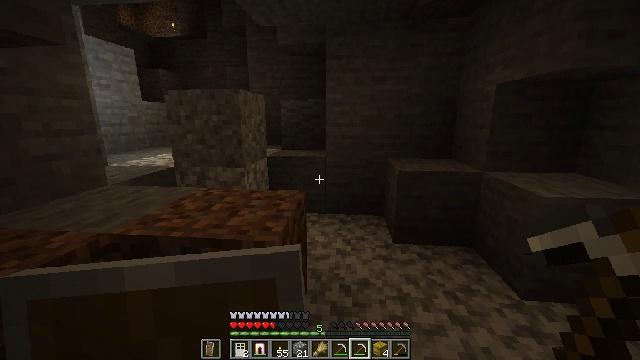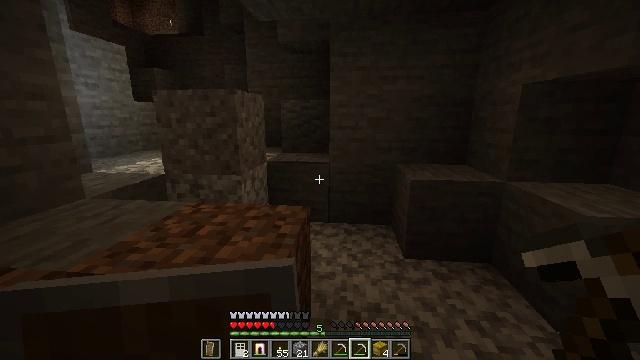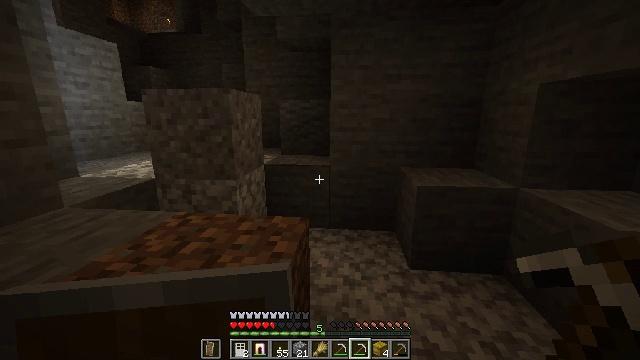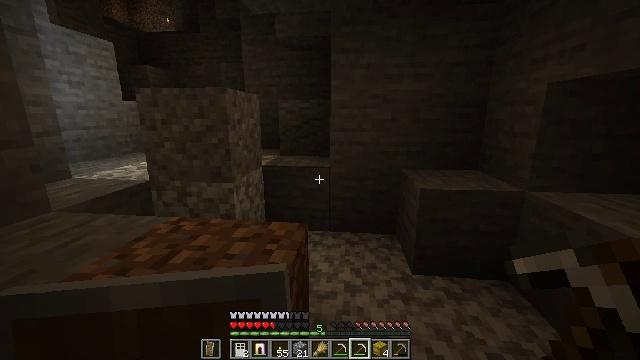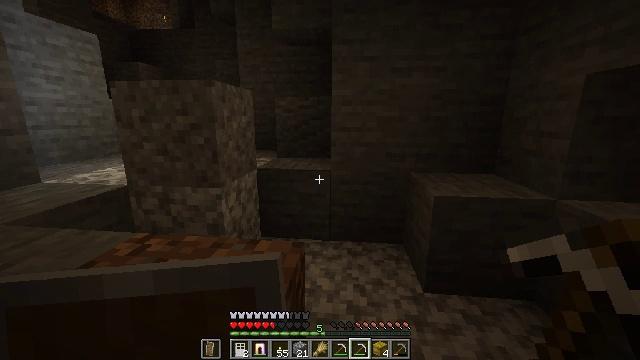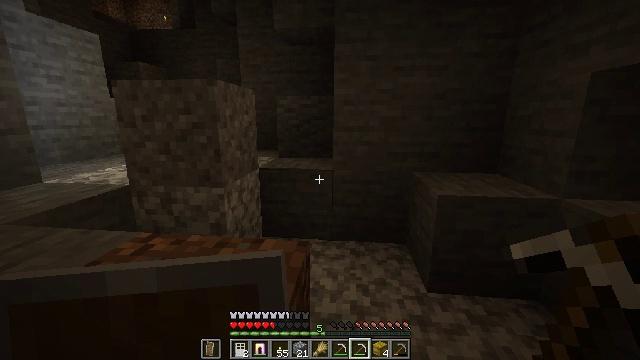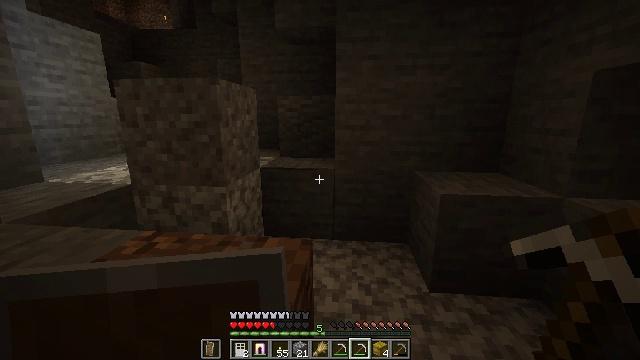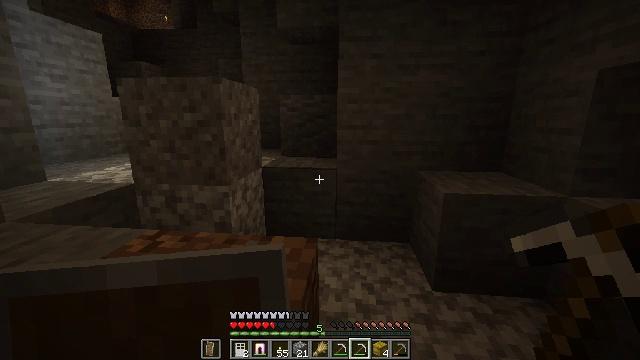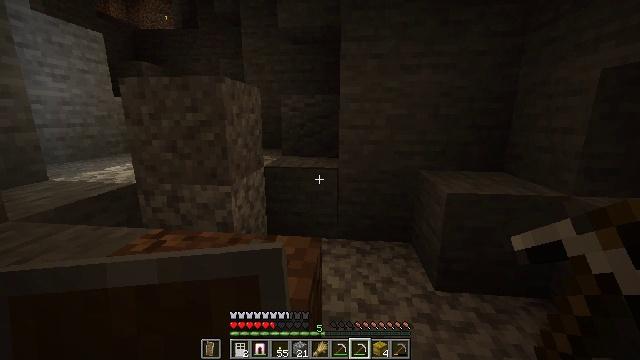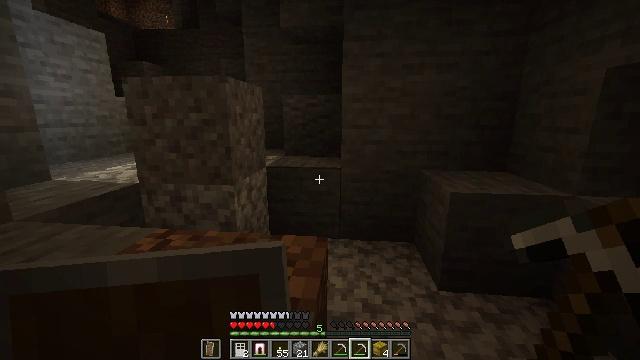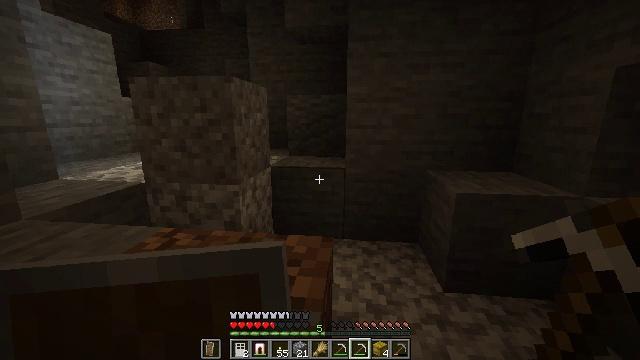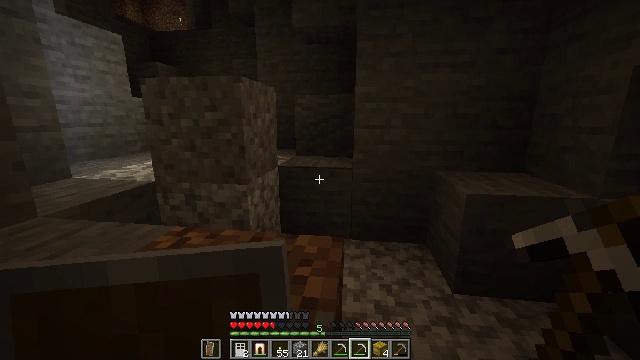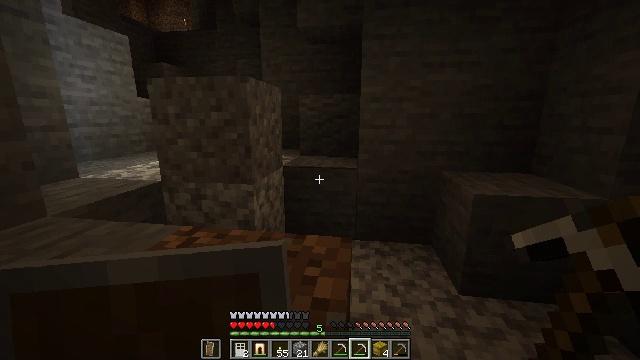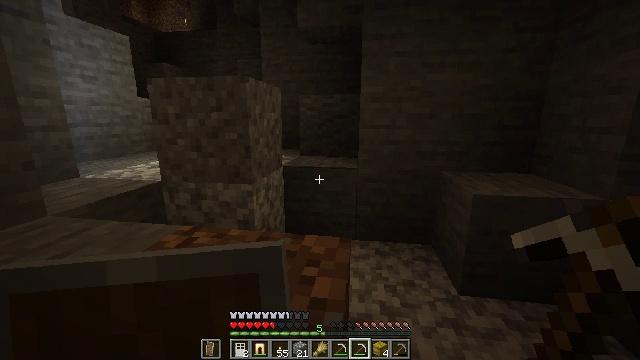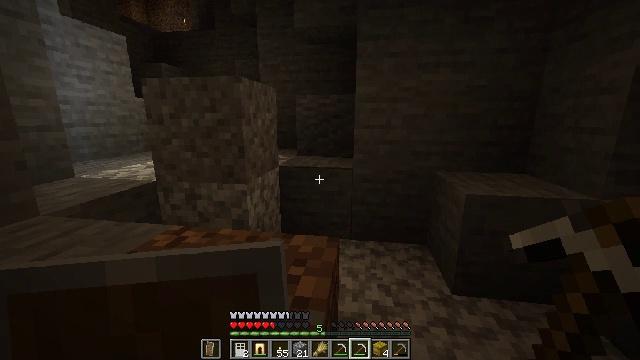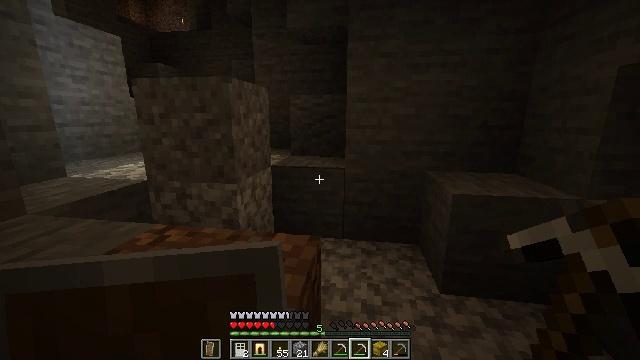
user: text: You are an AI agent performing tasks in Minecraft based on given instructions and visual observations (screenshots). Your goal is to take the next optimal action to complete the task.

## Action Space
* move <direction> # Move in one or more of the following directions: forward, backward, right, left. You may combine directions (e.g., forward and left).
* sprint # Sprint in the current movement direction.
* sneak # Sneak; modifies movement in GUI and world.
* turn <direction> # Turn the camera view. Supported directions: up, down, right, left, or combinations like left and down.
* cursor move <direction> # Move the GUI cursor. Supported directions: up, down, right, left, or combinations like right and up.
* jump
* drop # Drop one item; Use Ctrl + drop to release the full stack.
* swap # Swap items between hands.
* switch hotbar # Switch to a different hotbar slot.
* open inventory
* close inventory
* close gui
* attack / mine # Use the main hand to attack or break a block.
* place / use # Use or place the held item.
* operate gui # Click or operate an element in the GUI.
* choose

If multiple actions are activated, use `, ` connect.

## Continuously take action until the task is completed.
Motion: motion action
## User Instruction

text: Gather beetroots by breaking the plants.
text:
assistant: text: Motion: move forward
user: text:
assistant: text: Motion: move forward
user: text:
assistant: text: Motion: move forward
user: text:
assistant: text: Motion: move forward
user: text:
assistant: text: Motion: move forward
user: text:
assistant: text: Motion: move forward
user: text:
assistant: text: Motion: move forward
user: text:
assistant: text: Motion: move forward
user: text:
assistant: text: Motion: move forward
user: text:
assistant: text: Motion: move forward
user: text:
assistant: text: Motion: move forward, turn left
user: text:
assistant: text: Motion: move forward
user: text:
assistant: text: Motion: move forward and move right
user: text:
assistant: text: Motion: move forward and move right
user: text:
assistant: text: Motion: move forward and move right
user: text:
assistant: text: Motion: move forward and move right
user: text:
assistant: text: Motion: move forward and move right
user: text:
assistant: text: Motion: move forward and move right
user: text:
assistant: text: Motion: move forward and move right
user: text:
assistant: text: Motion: move forward and move right
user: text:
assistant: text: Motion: move forward and move right
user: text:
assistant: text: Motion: move forward and move right, turn left
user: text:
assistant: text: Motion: move forward and move right, turn left
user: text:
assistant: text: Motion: move forward and move right
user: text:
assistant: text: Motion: move forward and move right
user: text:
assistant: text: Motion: move forward and move right
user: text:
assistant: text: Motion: move forward and move right
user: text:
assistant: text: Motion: move forward and move right
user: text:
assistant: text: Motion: move forward and move right
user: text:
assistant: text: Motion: move forward and move right